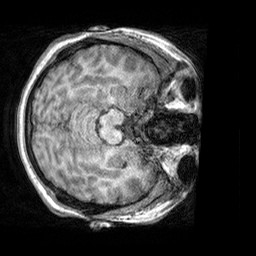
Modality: T1w
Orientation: axial
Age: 21
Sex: female
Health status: healthy
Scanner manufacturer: siemens
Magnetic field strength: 3 T
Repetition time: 2.3 s
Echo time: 0.00303 s